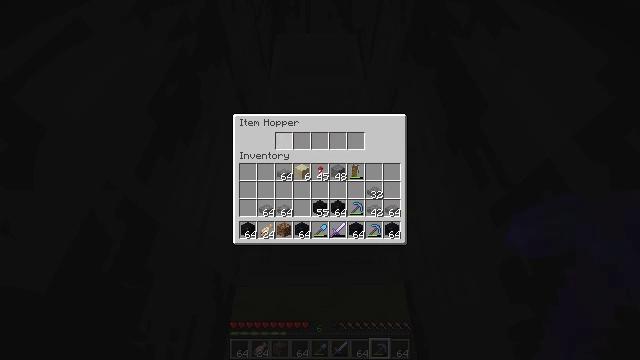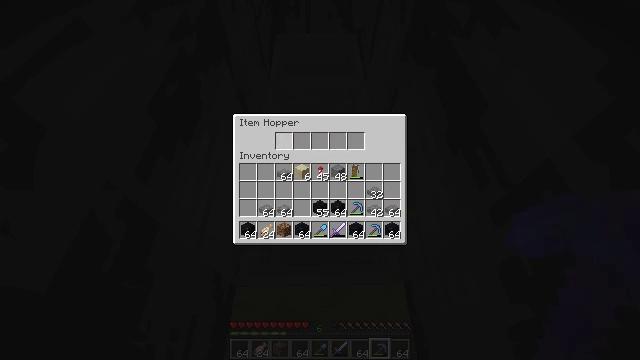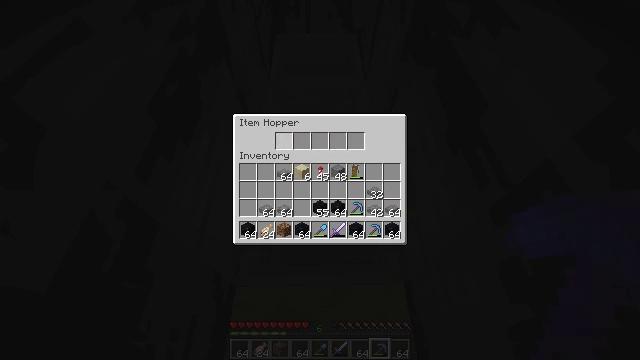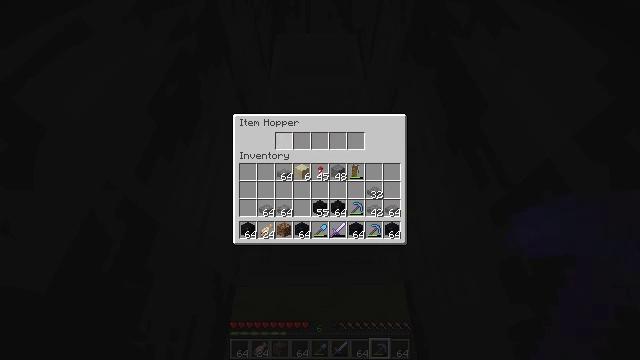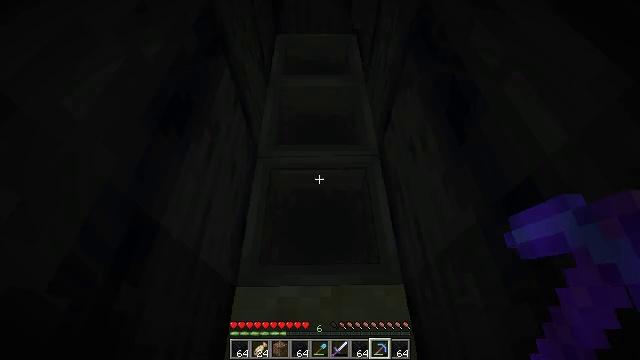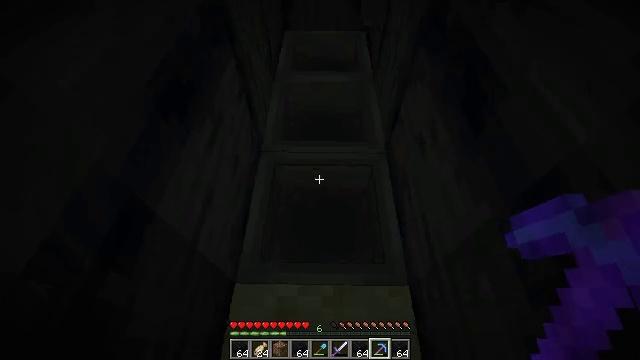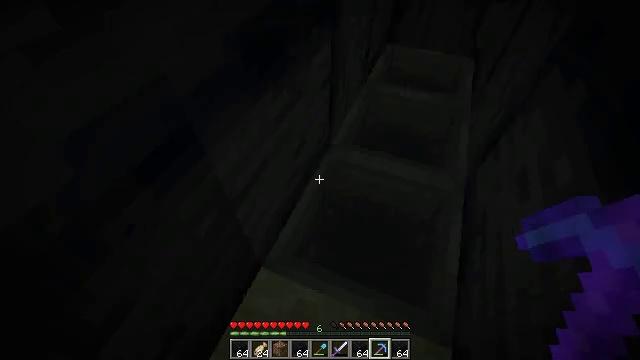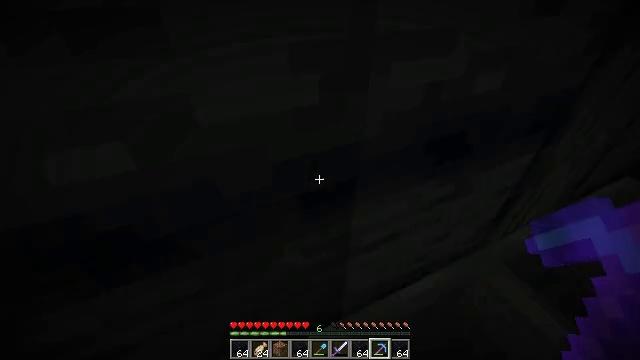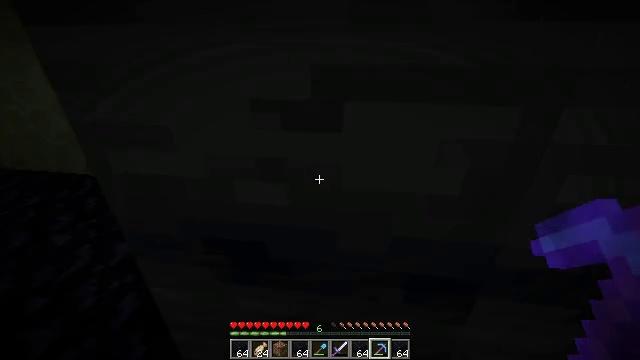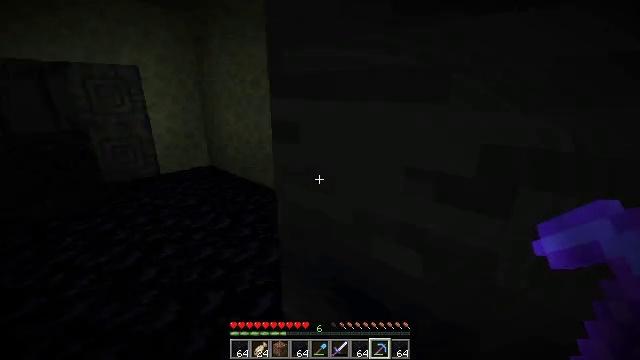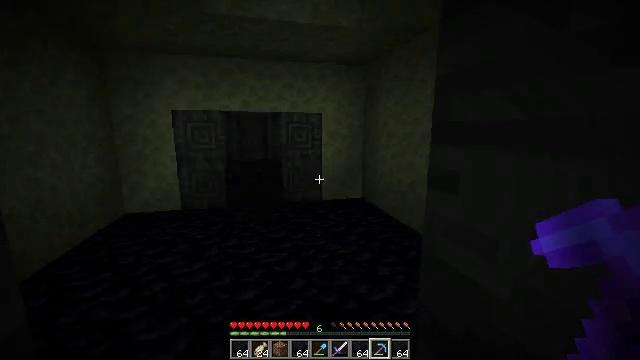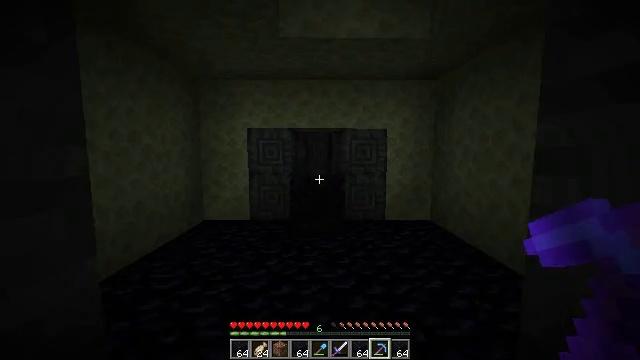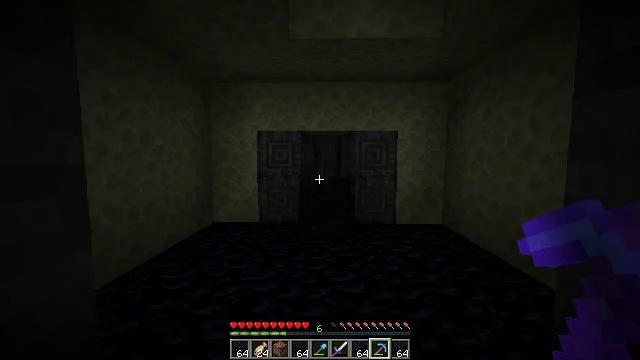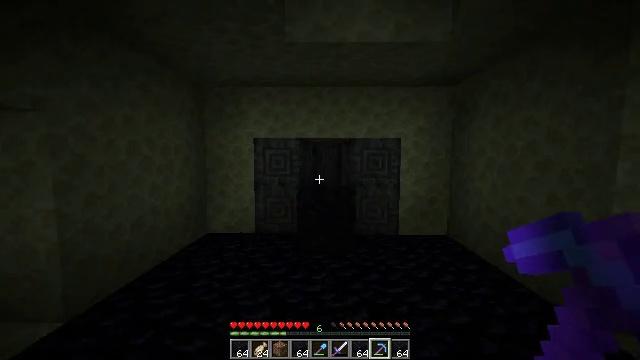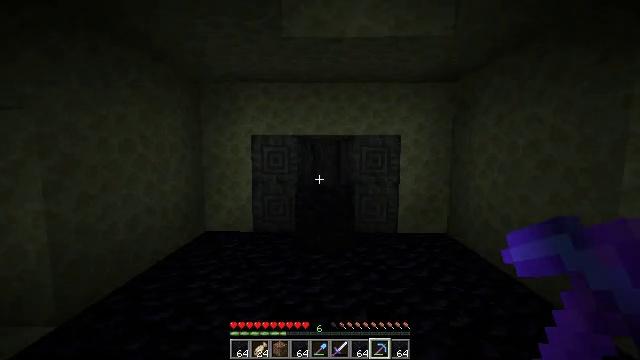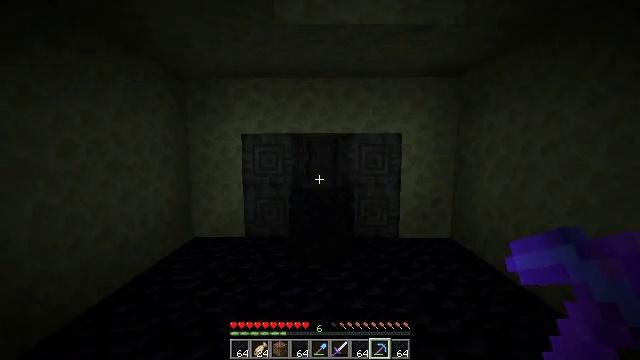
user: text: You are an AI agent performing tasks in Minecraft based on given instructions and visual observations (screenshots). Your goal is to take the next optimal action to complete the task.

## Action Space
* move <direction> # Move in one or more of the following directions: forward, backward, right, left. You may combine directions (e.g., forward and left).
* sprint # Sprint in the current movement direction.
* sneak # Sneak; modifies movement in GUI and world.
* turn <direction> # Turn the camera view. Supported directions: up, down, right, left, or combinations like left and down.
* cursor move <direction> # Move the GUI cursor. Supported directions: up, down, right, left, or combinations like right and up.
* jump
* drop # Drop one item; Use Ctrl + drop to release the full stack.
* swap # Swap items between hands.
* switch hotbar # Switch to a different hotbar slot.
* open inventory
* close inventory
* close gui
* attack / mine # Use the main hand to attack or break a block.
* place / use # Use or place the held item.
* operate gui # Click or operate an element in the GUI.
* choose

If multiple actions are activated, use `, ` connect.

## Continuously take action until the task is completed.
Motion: motion action
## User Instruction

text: Break the black concrete powder to collect it.
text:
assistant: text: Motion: sneak
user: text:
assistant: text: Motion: sneak
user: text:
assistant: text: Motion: sneak
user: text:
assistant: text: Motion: sneak
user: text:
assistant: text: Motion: sneak, turn left, close gui
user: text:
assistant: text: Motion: turn left and up, open inventory
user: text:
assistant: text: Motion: turn left and up
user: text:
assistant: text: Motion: turn left and up
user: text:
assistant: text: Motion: turn left and up
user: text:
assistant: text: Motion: turn left and up
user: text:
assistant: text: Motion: move forward, turn left and up
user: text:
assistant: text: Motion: move forward, turn left
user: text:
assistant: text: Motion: move forward
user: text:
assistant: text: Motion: move forward
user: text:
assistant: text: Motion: move forward, turn right
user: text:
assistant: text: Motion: move forward
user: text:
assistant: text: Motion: move forward, turn left and up
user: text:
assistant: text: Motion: move forward, turn right
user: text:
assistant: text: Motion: move forward
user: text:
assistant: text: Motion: move forward, turn down
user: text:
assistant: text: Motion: move forward, turn down
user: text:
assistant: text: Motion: move forward, turn down
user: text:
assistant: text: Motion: move forward, turn down
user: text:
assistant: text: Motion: move forward, turn right and down
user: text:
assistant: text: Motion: move forward, turn down
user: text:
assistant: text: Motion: turn down
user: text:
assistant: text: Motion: attack / mine
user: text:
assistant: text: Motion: attack / mine
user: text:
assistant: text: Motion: attack / mine
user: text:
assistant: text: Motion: attack / mine